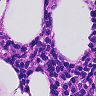
Metastatic tissue present: no